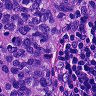
Metastatic tissue present: yes